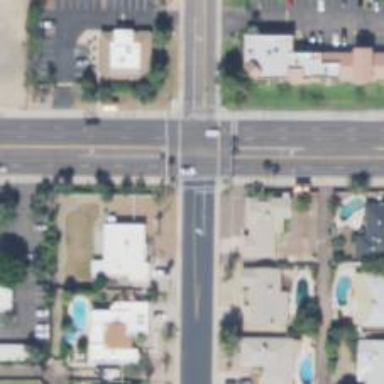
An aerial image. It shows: Solid stop line on the road marking.